Field crop: tomato
Growth stage: 2
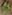
Species: solanum